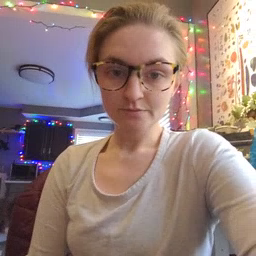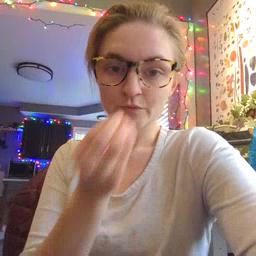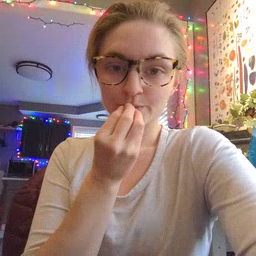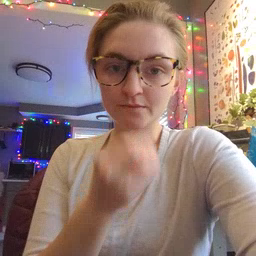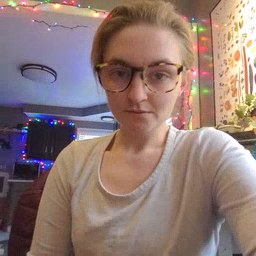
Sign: food